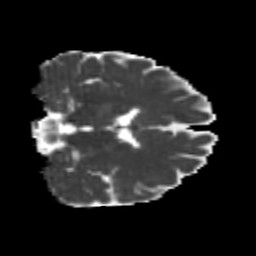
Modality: MD
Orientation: coronal
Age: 21
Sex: male
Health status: healthy
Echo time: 0.074 s